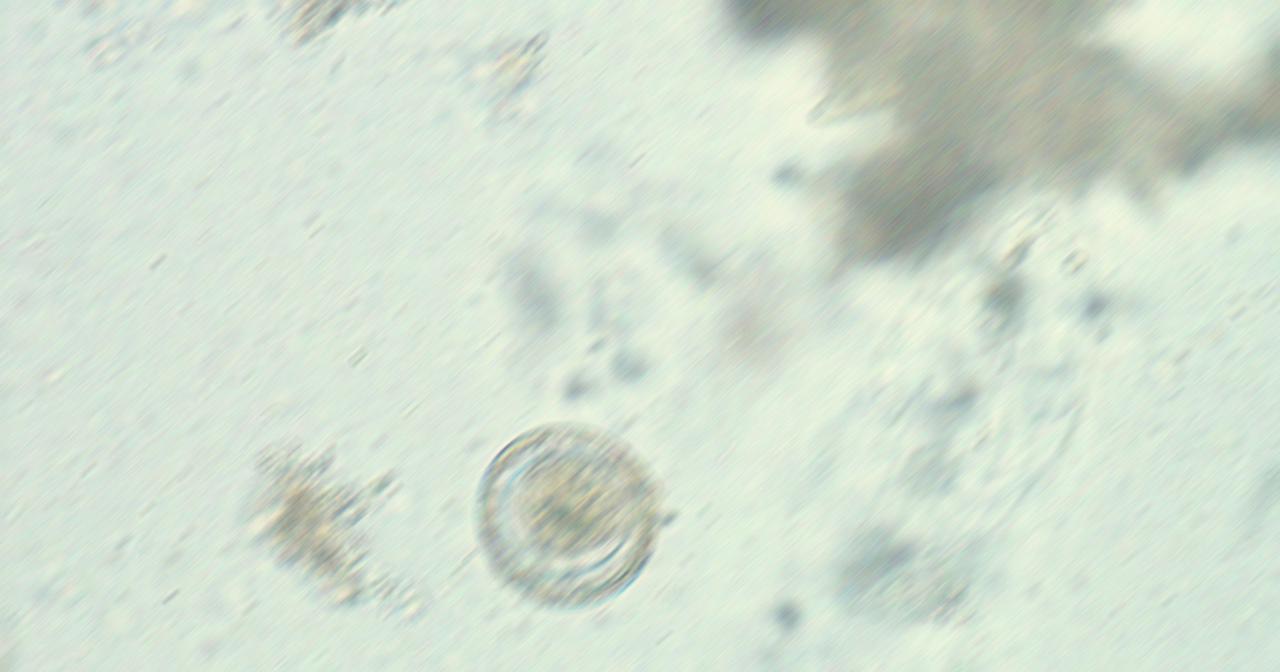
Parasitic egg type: Hymenolepis nana